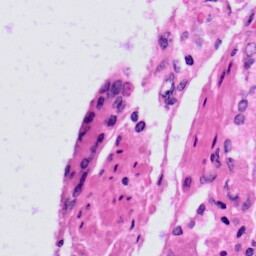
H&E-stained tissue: Prostate